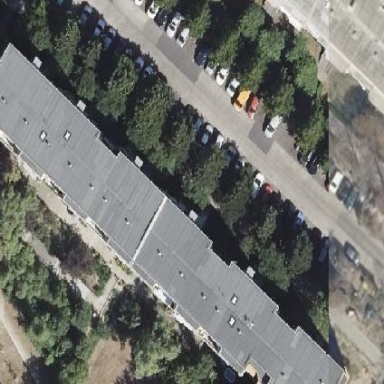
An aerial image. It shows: Building with apartments and flat roof.